Interaction volume radius: 5 \u00c5
Interaction volume height: 30 \u00c5
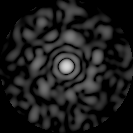
Disorder parameter: 0.896